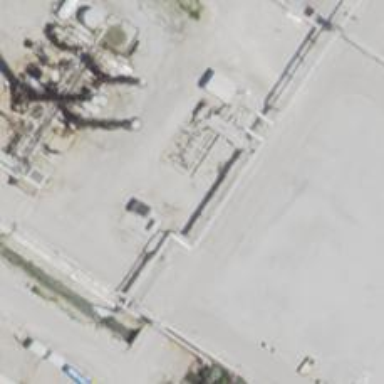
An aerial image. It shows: Storage tank that is man-made.